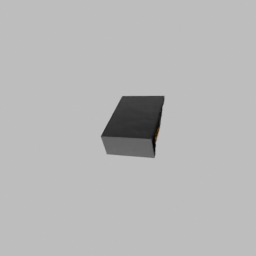
Label: decoration